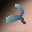
Label: 2